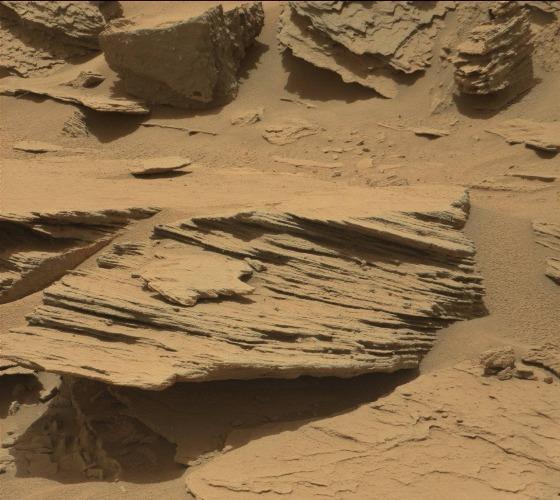
Terrain classes present: Bedrock, Gravel / Sand / Soil, Rock, Shadow